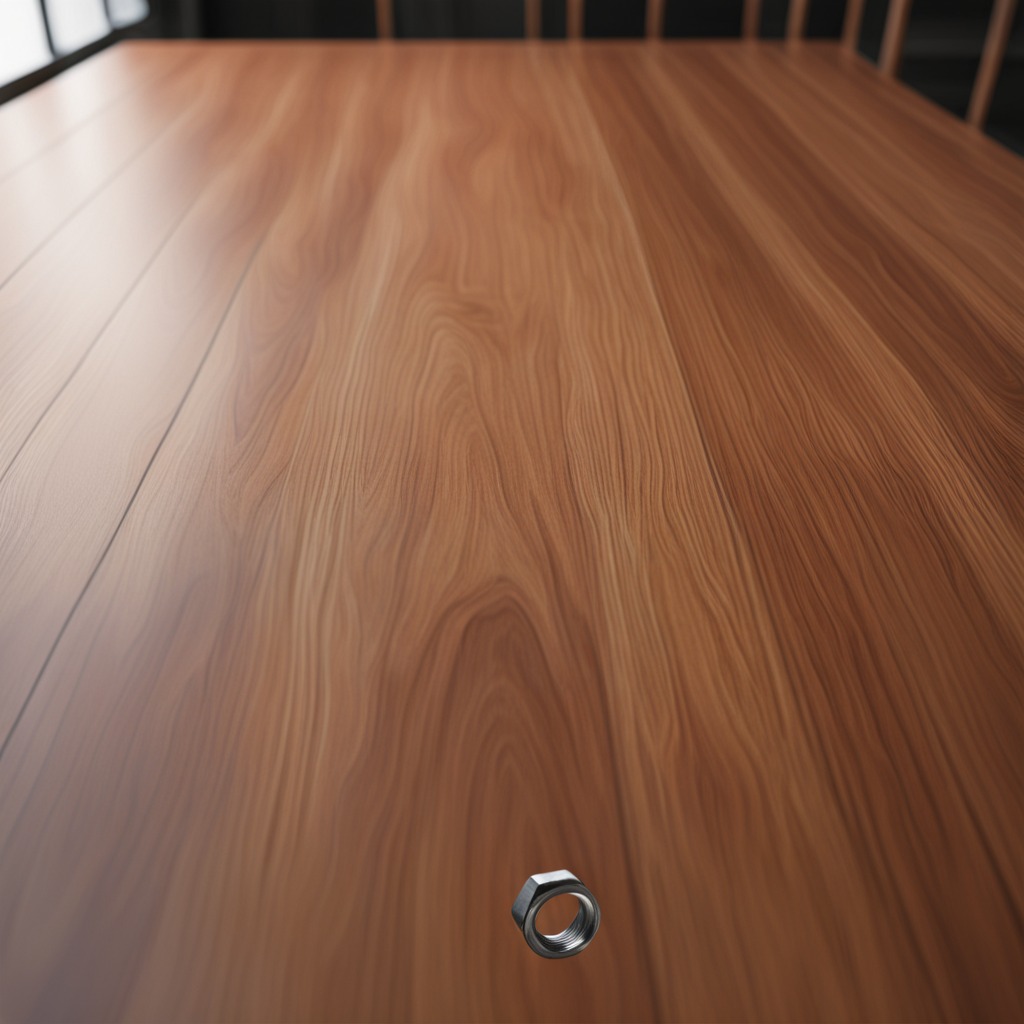
A metal nut is lying on the wooden table.